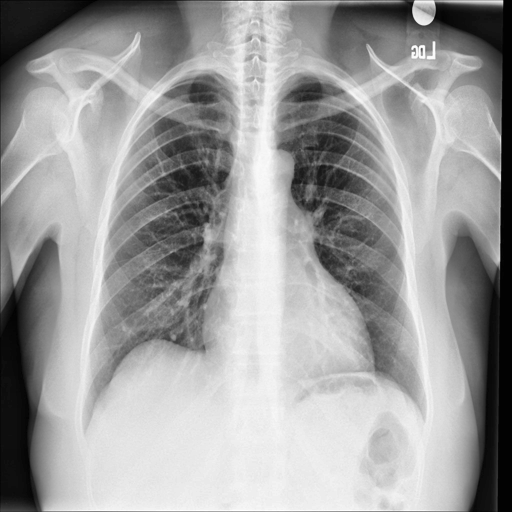
Finding: NORMAL